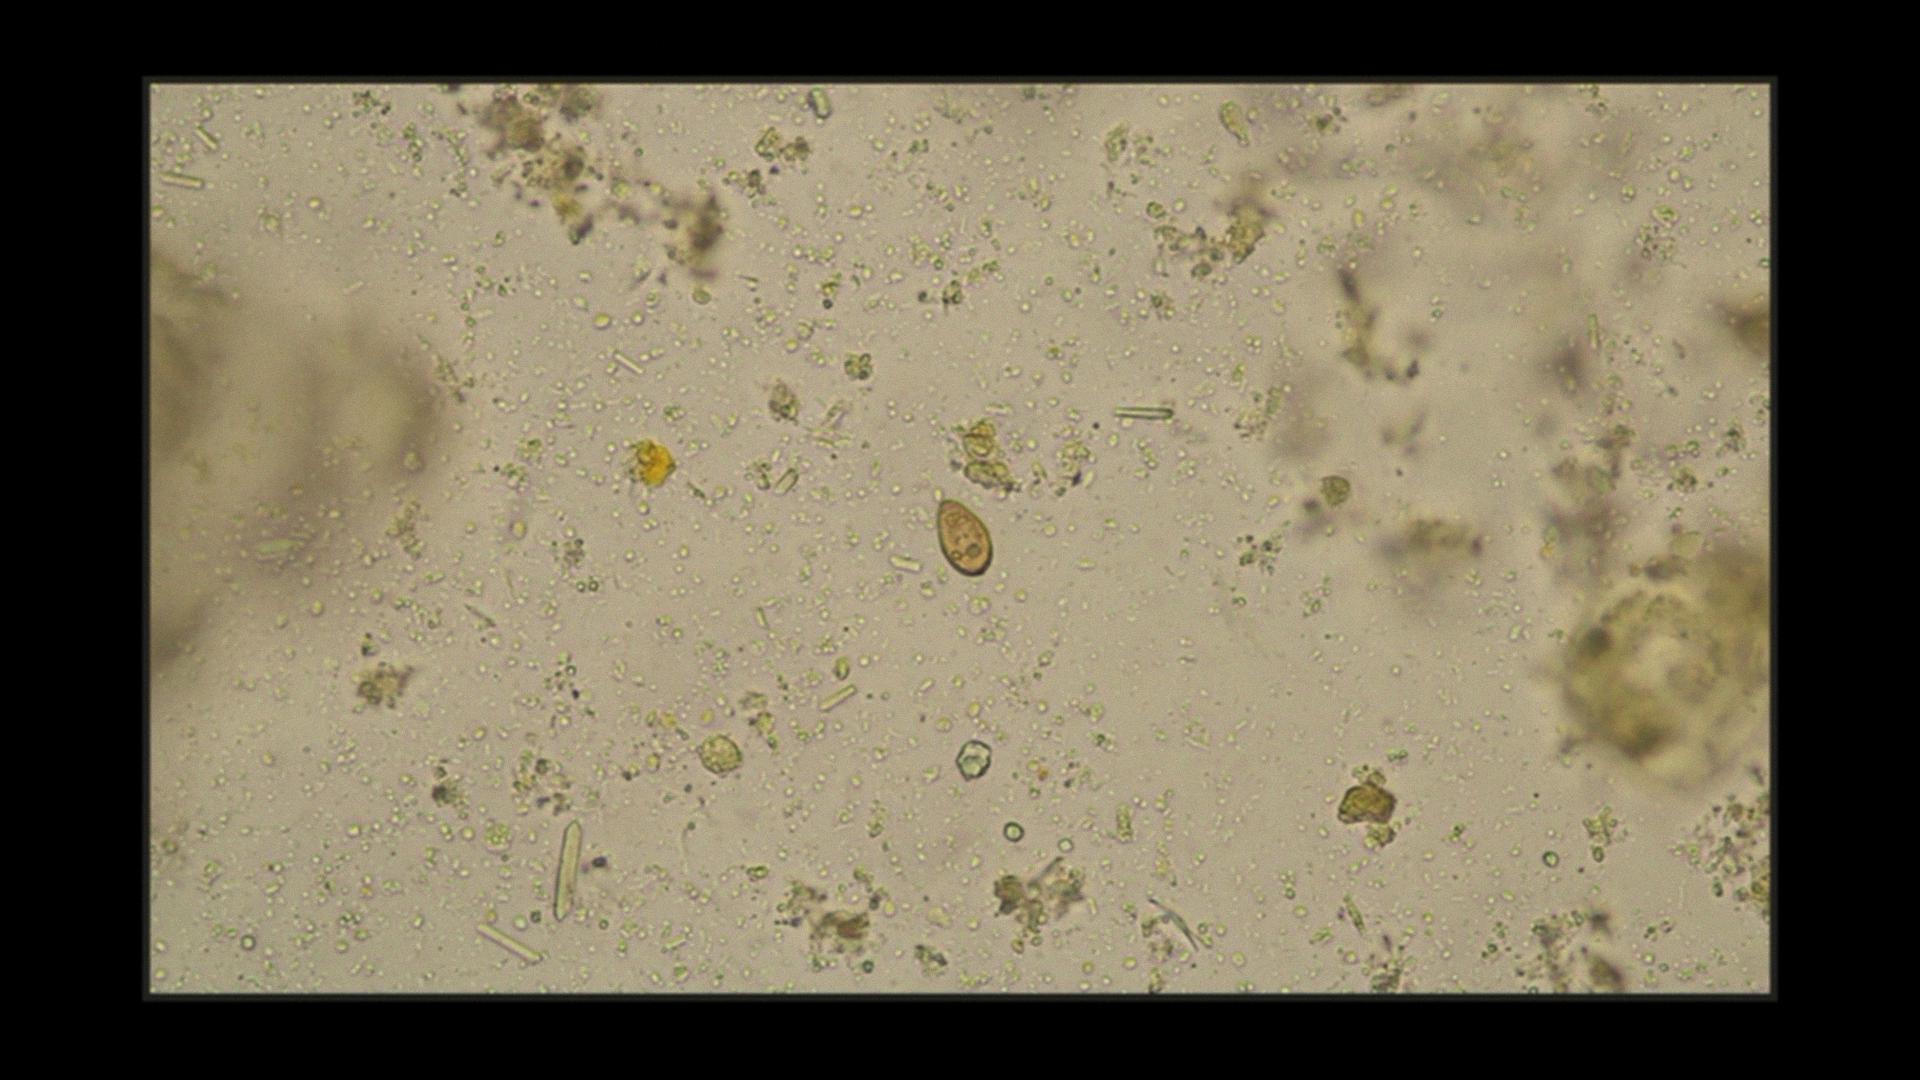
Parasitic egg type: Opisthorchis viverrine